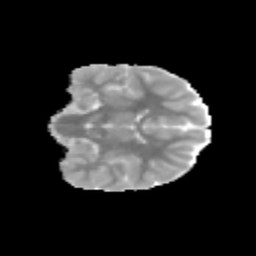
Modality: MD
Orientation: coronal
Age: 9
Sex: female
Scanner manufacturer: siemens
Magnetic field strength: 3 T
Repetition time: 3.8 s
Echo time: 0.07 s